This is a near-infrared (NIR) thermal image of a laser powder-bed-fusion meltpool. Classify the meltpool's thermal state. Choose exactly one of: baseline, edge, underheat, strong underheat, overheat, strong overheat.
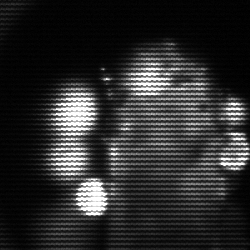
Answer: strong underheat